Question: Take a look at the example here: <URL>
Take a look at console.log where I am using these two main functions:
'''
function distanceBetween2pts(x1, y1, x2, y2) {
console.log("Particle: ("+x1+","+y1+") Mouse: ("+x2+","+y2+")");
// Pythagoras Theorem
// PQ = sqrt( (x2-x1)^2 + (y2-y1)^2 )
var x = (x2-x1);
var y = (y2-y1);
this.radius = Math.sqrt(x*x + y*y);
this.x = x;
this.y = y;
}
function polar2cartesian(R, theta) {
this.x = R * Math.cos(theta);
this.y= R * Math.sin(theta);
}
'''
Where when the mouse is above and to the right of the particle (center circle) such as :

The console log displays:
'''
Particle: (300,250) Mouse: (326,223)
artan(-27 / 26) = angle: -46.08092418666069 - theta -0.8042638494191191
'''
where it should be arctan(27/26) = angle : 46 : theta = 0.8. because even thouse the mouse is "above" the center, it's reading the y2-y1 as -27 because the coord system is based about 0,0 being top left.
The issue then is when both X and Y are negative making theta positive, when it should be pointing the opposite direction (outward from the center point). I know I could just do a 180 degree trick here but I want to understand what im doing wrong.
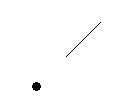
Answer: In Javascript and many languages there is an <URL>, so the system can add or subtract to the result to produce the correct angle. Instead of calling
'''
Math.atan(y/x)
'''
you just call instead
'''
Math.atan2(y, x)
'''